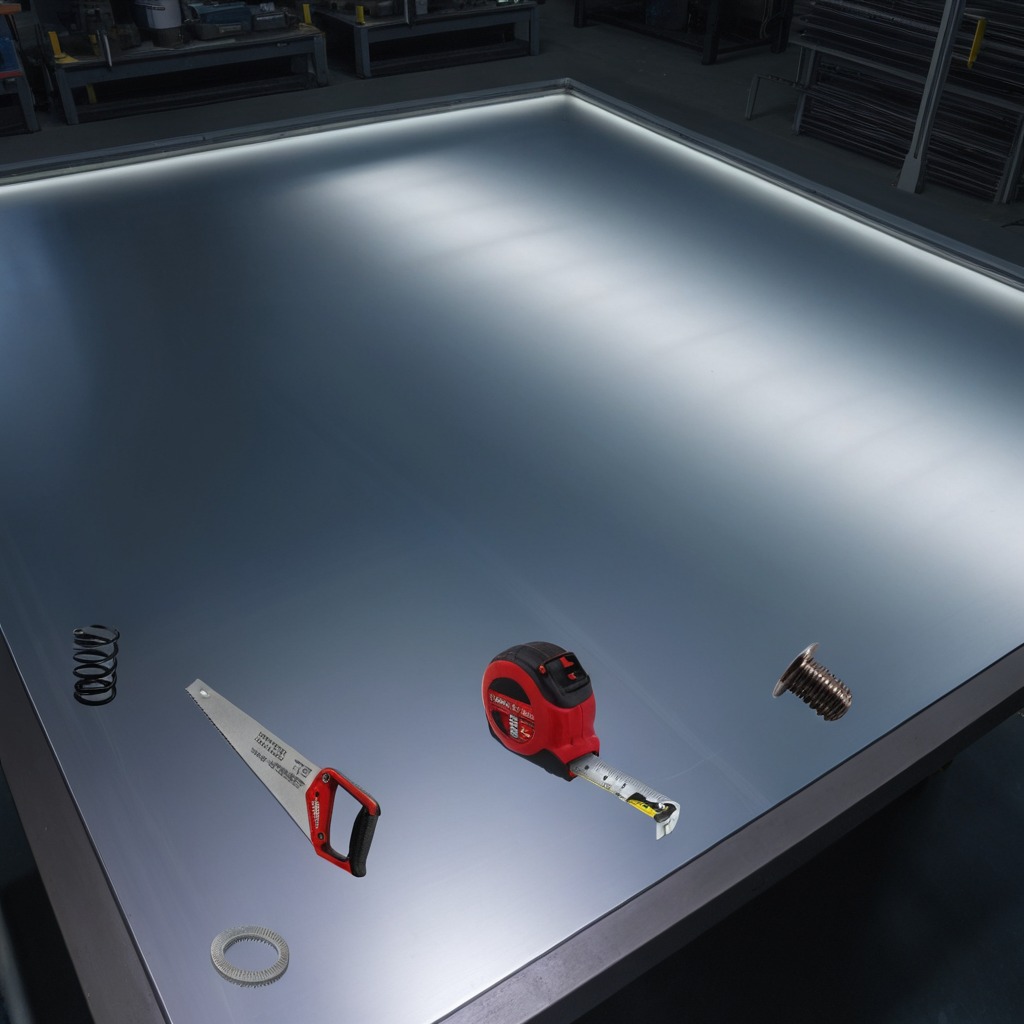
A flat metal washer, a measuring tape, a metal machine screw, a coiled metal spring, and a handheld metal saw are lying on the tabletop.